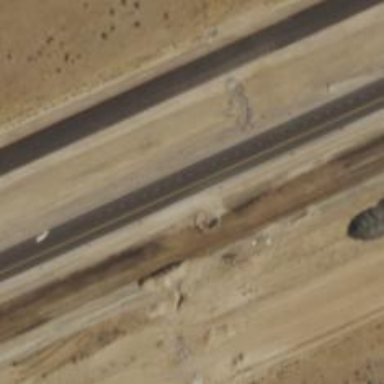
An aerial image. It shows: Trunk link road with asphalt surface.